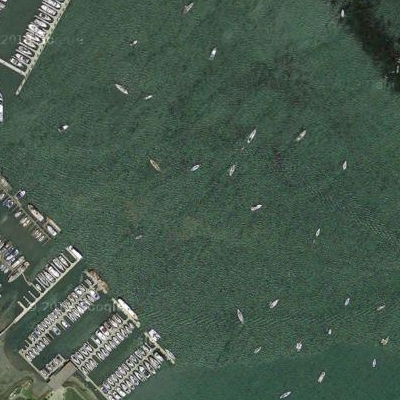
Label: dRiverLake